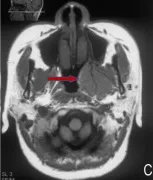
Changes of the pre- and post-operative meningioma. After. The first surgery, 2008-06.
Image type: radiology (mri)